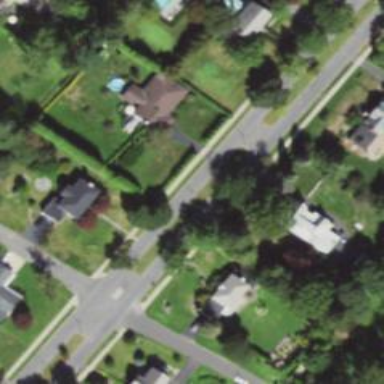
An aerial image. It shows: Residential road.